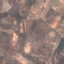
Land use / land cover class: PermanentCrop